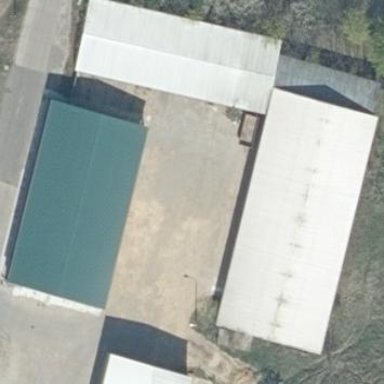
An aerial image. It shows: Gabled roof of grey-colored farm auxiliary building with its roof oriented along the structure.